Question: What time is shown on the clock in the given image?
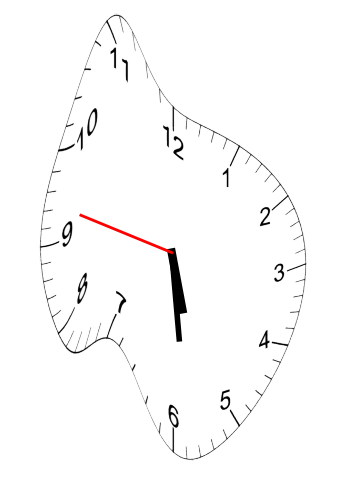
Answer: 05:28:47